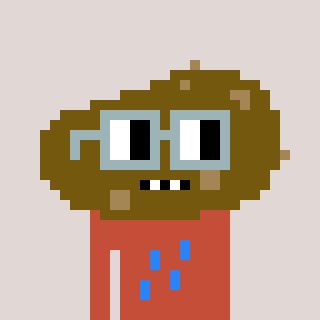
a pixel art character with square dark gray glasses, a potato-shaped head and a rust-colored body on a warm background